Aerial crown-view tile of a tropical tree (Barro Colorado Island, Panama), acquired 20250512:
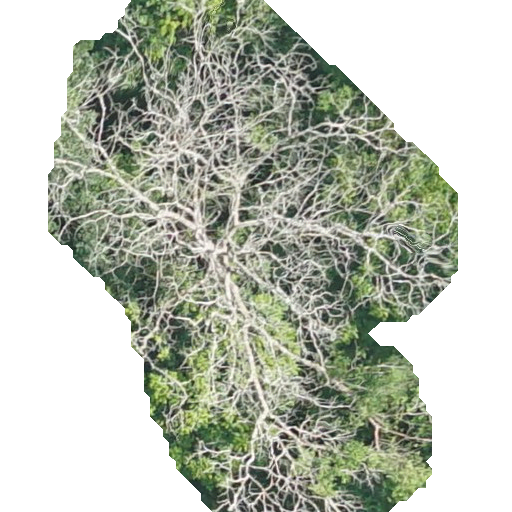
Species: Dipteryx oleifera
GBIF accepted scientific name: Dipteryx oleifera
Crown area: 232.113 m²